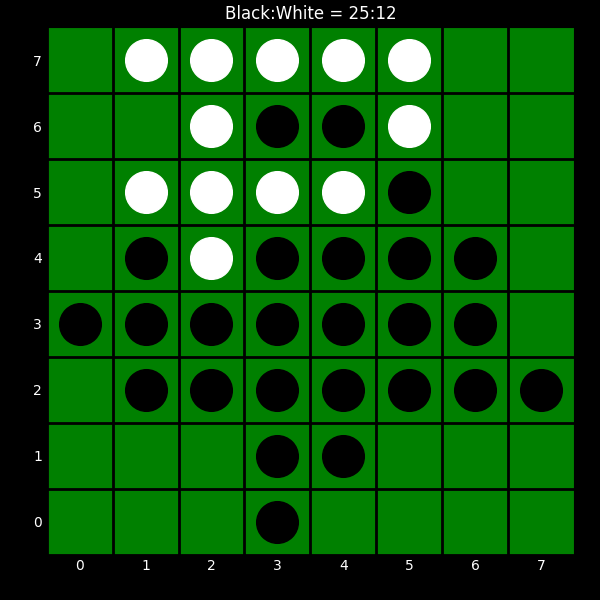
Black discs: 25
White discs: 12